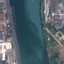
Label: River